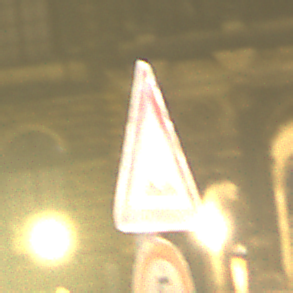
Verkehrszeichen: UnebeneFahrbahn
Zusatzzeichen unten: Geschwindigkeit5
Umgebung: Outdoor, Urban
Tageszeit: Night
Wetter: Overcast
Licht: Artificial
Jahreszeit: NotSpecified
Kontrast: HighContrast